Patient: sex M, age 57
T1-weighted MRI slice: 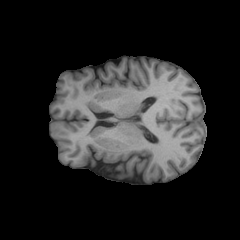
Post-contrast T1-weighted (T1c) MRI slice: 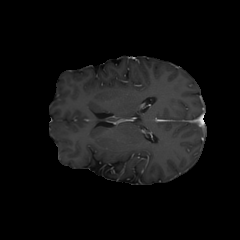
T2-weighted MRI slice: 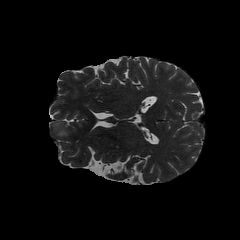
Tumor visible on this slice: yes
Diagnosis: Oligodendroglioma, IDH-mutant, 1p/19q-codeleted
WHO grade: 2